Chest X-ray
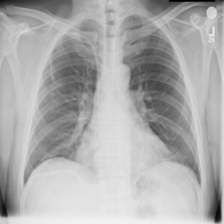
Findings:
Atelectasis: negative
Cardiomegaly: negative
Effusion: negative
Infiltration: negative
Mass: negative
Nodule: negative
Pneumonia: negative
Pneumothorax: negative
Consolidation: negative
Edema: negative
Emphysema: negative
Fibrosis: negative
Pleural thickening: negative
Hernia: negative